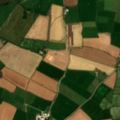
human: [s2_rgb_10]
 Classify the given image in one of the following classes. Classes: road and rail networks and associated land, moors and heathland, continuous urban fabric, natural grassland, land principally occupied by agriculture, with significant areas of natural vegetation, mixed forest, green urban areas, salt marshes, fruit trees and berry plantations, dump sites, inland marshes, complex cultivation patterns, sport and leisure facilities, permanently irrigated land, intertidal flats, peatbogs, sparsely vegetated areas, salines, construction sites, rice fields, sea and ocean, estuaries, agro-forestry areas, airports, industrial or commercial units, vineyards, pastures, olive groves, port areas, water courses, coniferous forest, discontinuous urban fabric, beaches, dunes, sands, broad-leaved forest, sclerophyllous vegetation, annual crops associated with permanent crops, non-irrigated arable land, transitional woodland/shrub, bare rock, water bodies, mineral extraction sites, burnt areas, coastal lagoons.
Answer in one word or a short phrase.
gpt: non-irrigated arable land, pastures